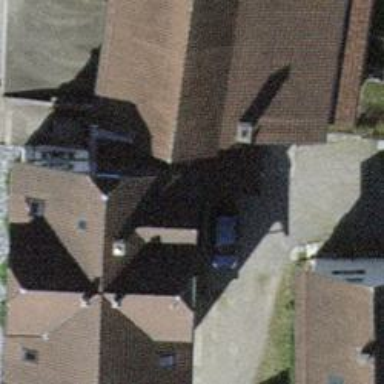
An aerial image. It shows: Detached building with double saltbox roof shape.